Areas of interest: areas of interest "West Xiaokou Park"
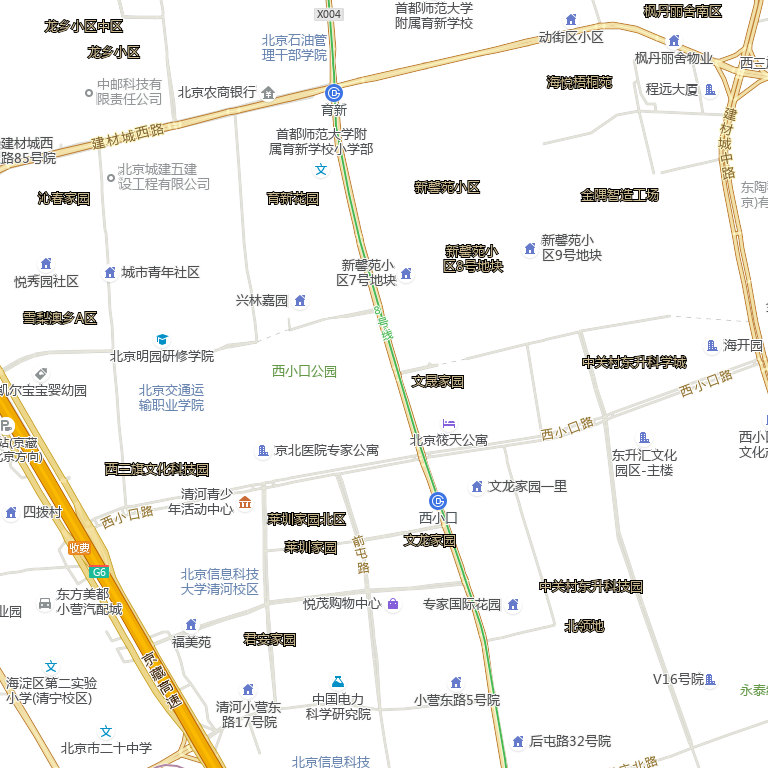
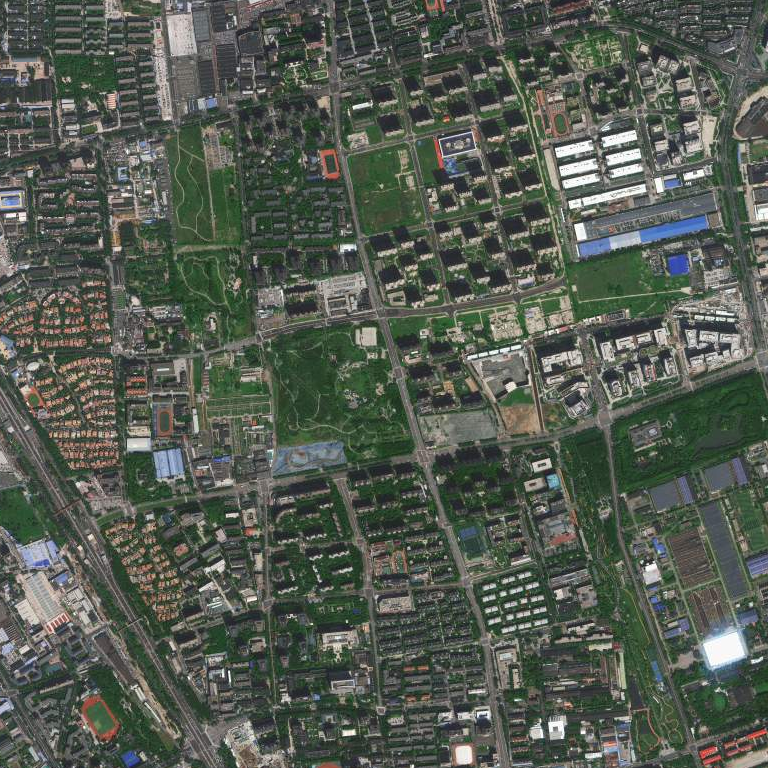